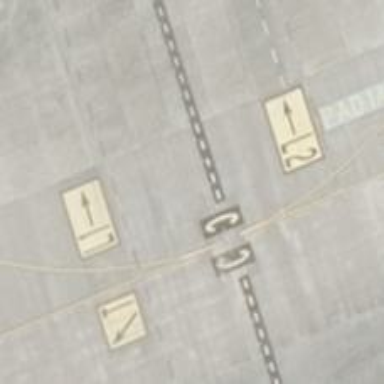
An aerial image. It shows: Concrete taxiway at the airport.